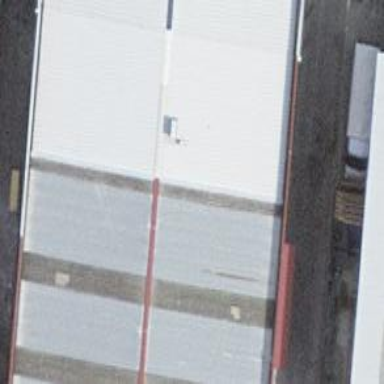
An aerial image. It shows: Industrial building.